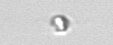
Label: nanoplankton_mix